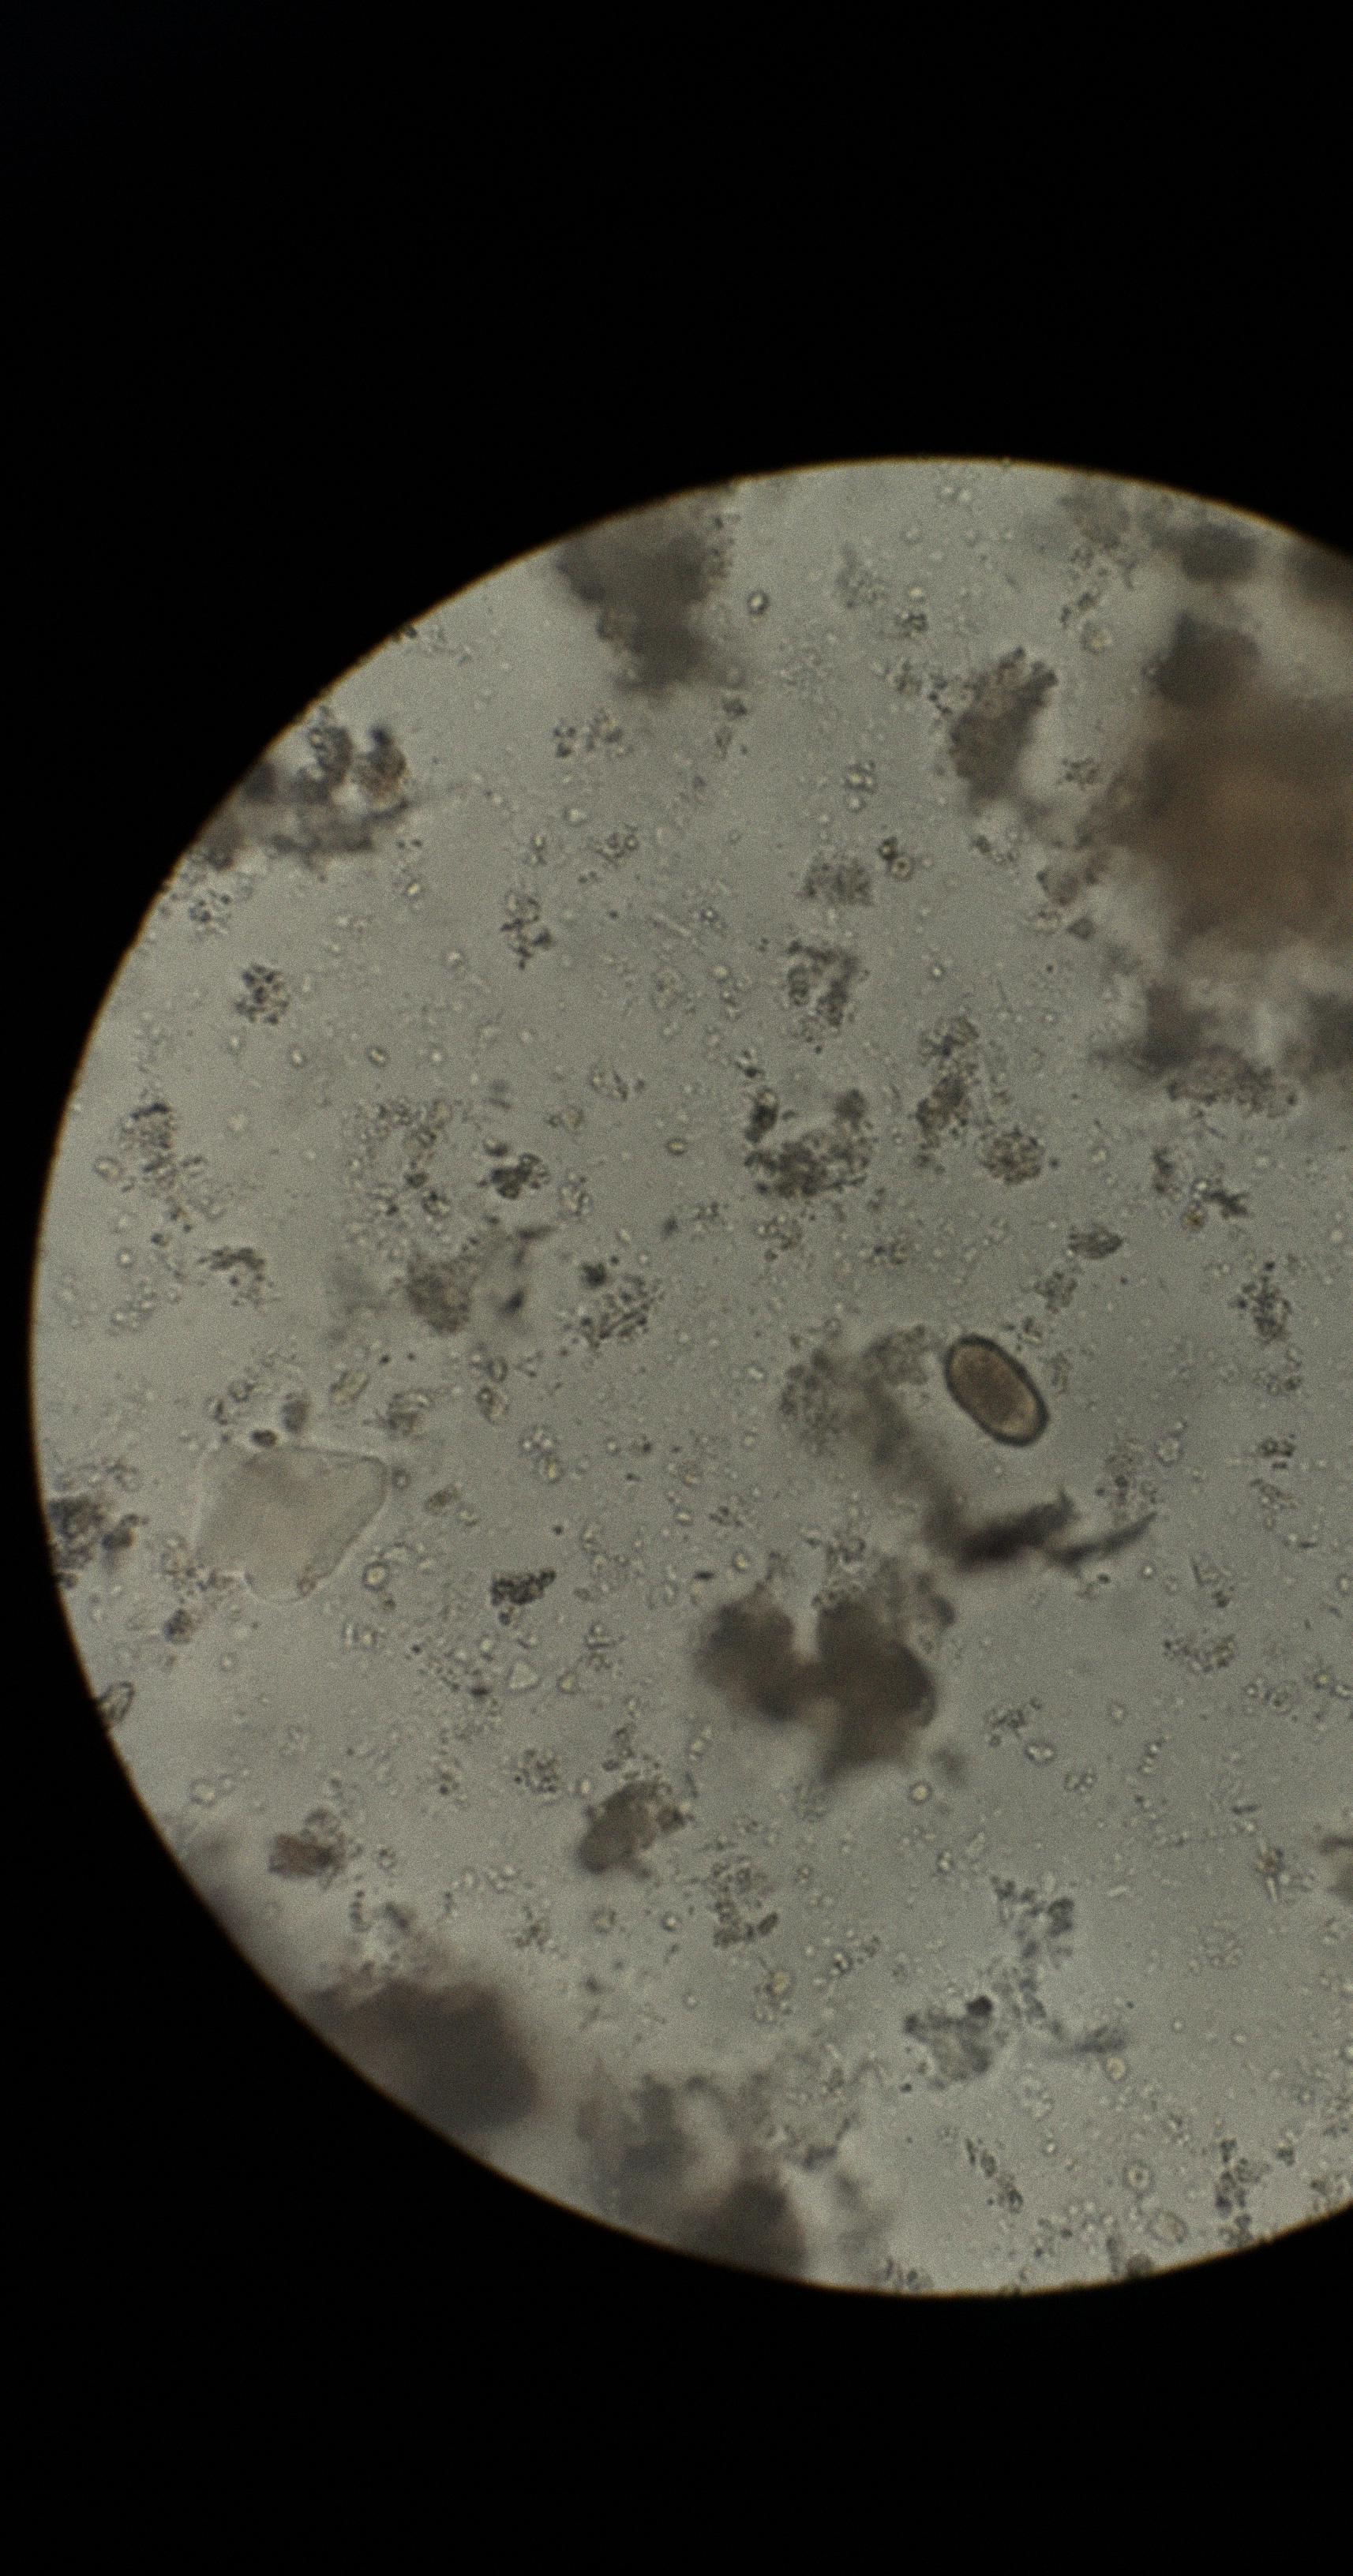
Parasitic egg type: Capillaria philippinensis